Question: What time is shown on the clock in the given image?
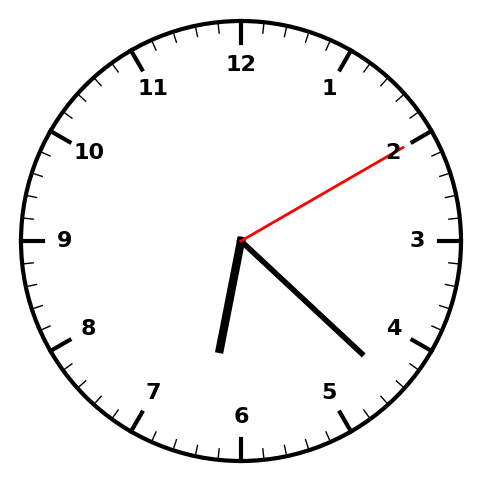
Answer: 06:22:10